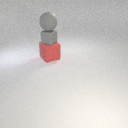
small gray rubber cube above large red rubber cube